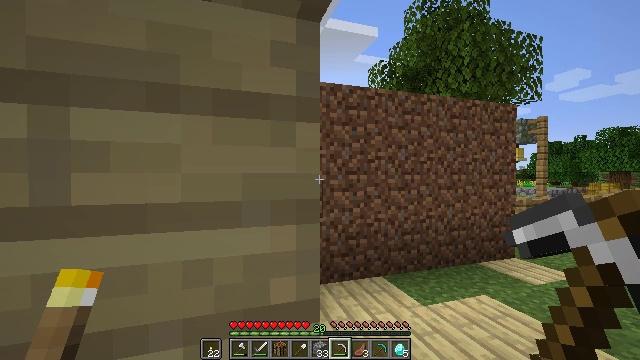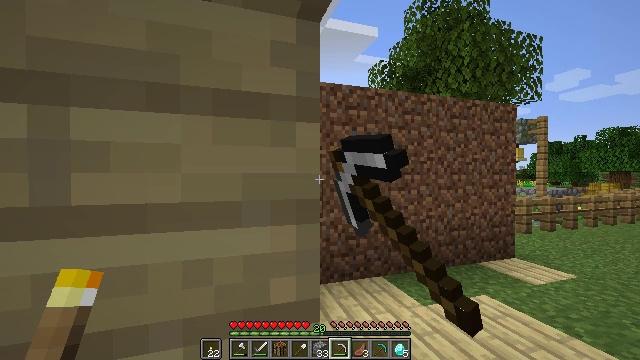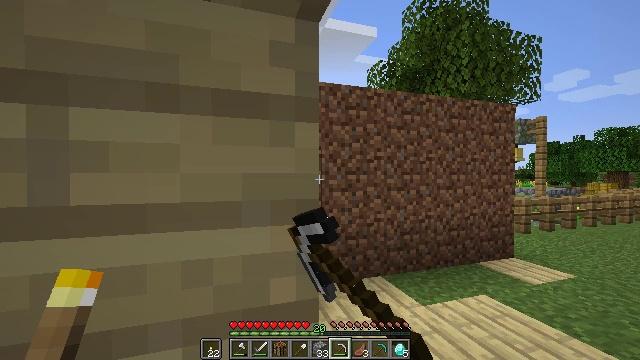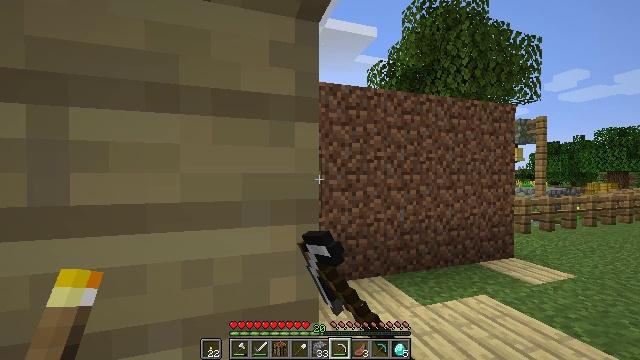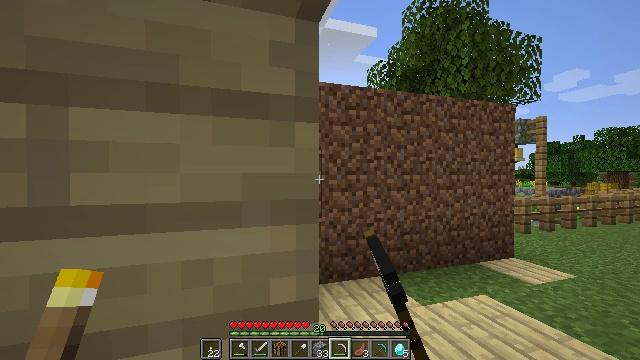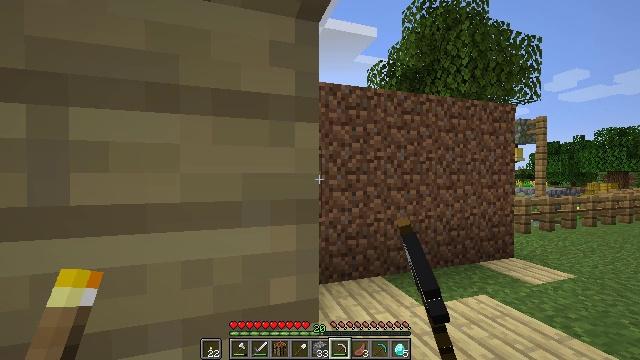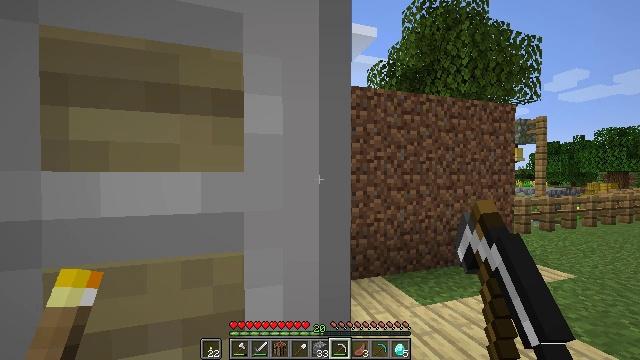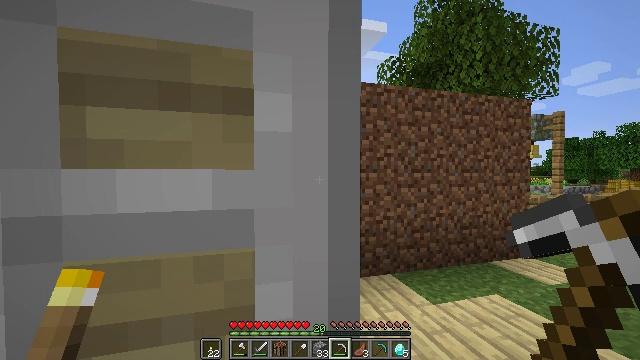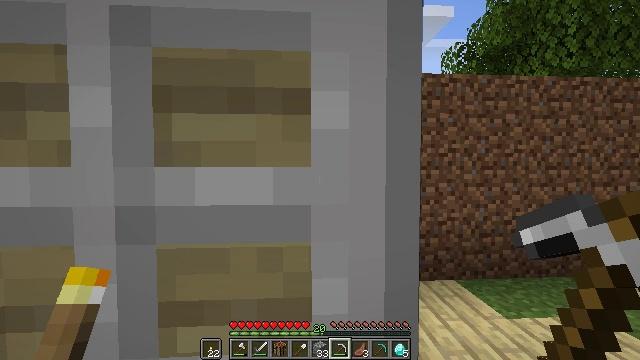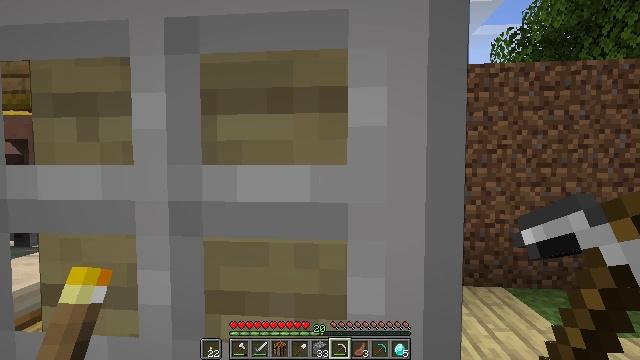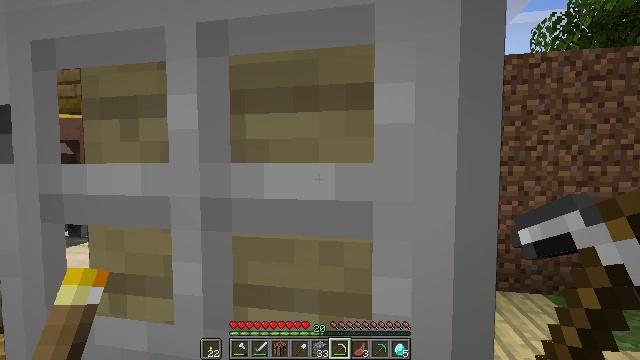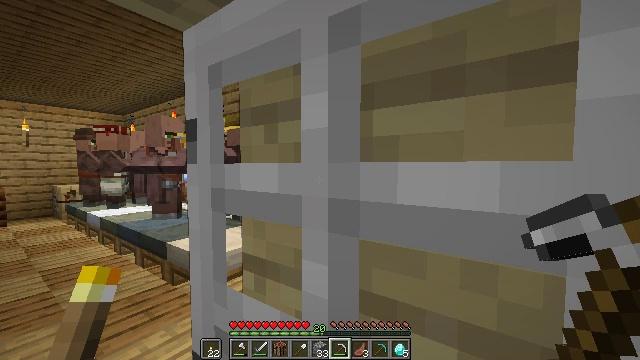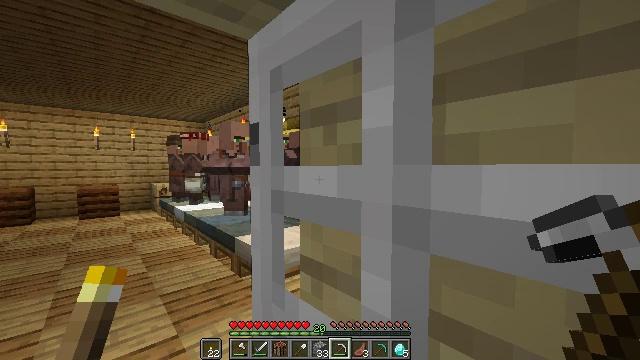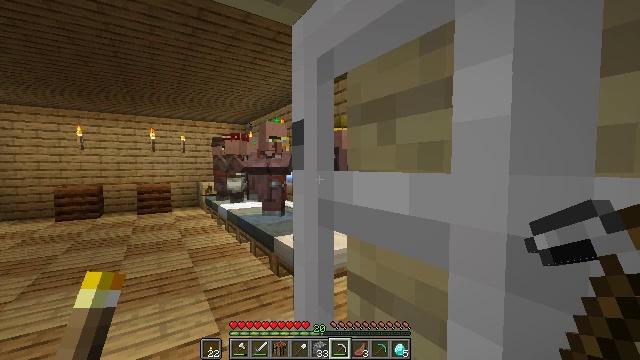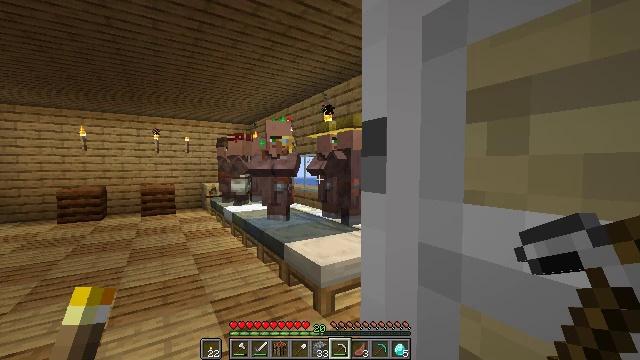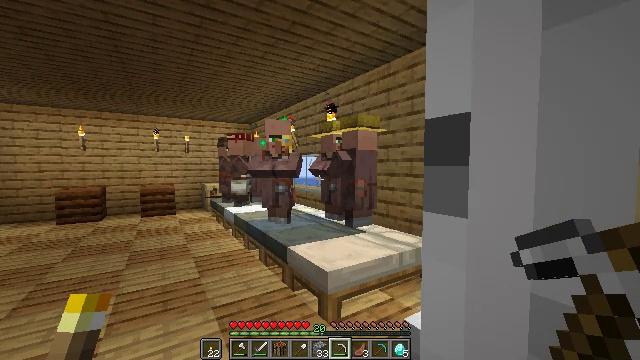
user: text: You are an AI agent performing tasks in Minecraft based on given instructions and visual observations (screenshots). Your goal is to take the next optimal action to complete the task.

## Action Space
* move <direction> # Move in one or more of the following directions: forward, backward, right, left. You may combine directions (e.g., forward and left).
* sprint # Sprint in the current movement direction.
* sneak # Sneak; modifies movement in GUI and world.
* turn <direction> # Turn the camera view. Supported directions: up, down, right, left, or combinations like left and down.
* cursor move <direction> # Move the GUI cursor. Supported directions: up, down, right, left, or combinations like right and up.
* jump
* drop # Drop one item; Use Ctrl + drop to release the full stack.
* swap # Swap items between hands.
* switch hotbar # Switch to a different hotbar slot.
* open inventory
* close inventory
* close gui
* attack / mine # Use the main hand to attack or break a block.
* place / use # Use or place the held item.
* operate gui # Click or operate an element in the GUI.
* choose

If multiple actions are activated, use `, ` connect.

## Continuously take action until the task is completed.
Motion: motion action
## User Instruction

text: Left click on the blast furnace to break it.
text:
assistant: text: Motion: use / place
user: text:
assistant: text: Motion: use / place
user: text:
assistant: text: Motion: no_op
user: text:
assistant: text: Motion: no_op
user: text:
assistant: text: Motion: no_op
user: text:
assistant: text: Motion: no_op
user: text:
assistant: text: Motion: turn left
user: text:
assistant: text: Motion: turn left
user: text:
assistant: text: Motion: turn left
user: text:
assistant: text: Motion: turn left
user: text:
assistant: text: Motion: move forward, turn left
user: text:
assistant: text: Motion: move forward, turn left
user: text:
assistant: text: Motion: move forward, turn left
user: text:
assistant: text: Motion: move forward
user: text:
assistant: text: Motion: move forward
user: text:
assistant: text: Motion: move forward
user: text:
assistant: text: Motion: move forward, turn left
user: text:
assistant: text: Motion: move forward
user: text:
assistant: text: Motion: move forward
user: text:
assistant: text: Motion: move forward, turn left
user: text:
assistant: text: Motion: move forward
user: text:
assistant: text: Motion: move forward
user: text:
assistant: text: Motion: move forward
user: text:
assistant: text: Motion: move forward, turn left
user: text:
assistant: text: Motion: move forward, turn left
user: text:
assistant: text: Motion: move forward, turn left and up
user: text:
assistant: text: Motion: move forward, turn left
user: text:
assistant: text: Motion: move forward, turn left
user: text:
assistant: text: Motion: move forward, turn left
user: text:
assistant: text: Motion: move forward, turn left